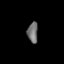
Tissue: lung
Cell type: Endothelial cells
Senescence score: 0.635
Nuclear area (px): 214
Mean DAPI intensity: 109.131